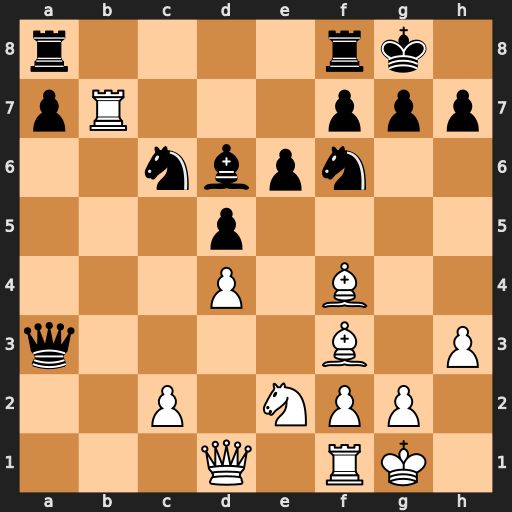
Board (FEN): r4rk1/pR3ppp/2nbpn2/3p4/3P1B2/q4B1P/2P1NPP1/3Q1RK1
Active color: w
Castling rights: -
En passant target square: -
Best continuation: Rb3 Qa6 Bxd6